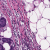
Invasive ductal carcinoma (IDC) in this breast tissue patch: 1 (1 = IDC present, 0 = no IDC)